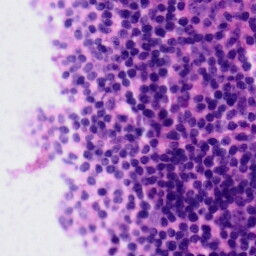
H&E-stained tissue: Tonsil